Aerial crown-view tile of a tropical tree (Barro Colorado Island, Panama), acquired 20240716:
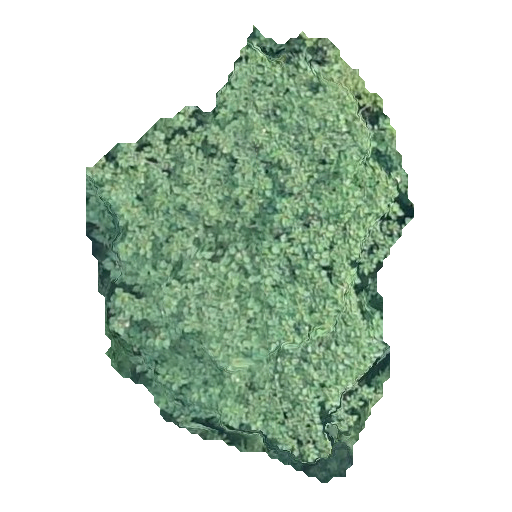
Species: Ochroma pyramidale
GBIF accepted scientific name: Ochroma pyramidale
Crown area: 158.156 m²